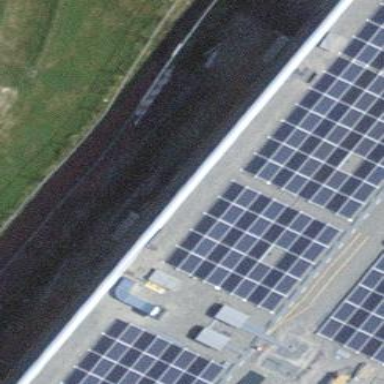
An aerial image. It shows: Solar power generator.